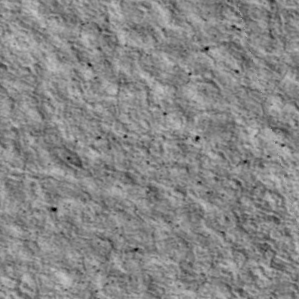
Label: non_frost